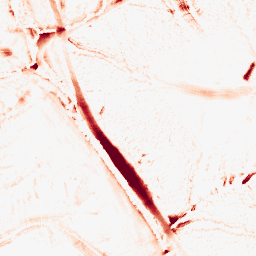
Category: morphological
Decomposition family: morphological
Decomposition parameters: operation: opening
size: 10
Upsampling method: regularized
Upsampling parameters: scale: 4
lambda_reg: 0.01
Upsampling scale: 4